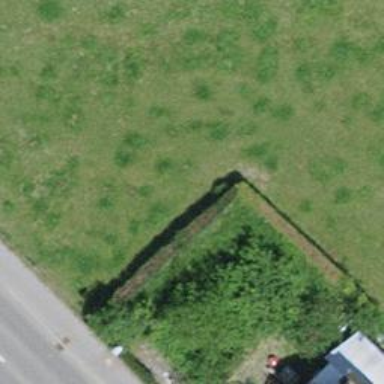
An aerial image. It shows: Hedge acting as barrier.